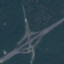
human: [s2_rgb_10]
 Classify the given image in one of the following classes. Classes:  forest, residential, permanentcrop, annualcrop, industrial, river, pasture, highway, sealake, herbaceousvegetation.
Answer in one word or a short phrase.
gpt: Highway